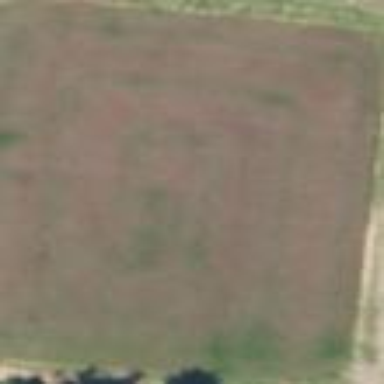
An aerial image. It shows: Farmland with cranberries as the main crop.